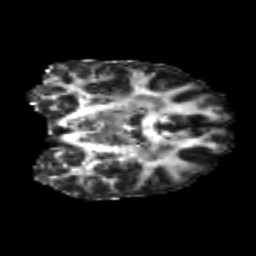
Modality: FA
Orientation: coronal
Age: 25
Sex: male
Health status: healthy
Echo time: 0.074 s